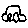
Label: car